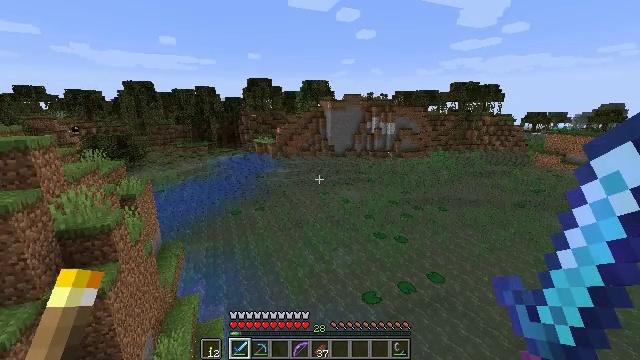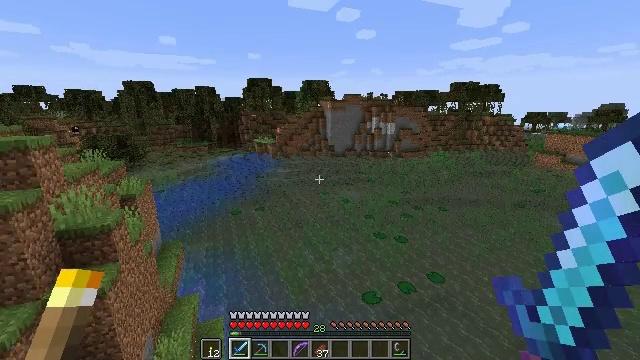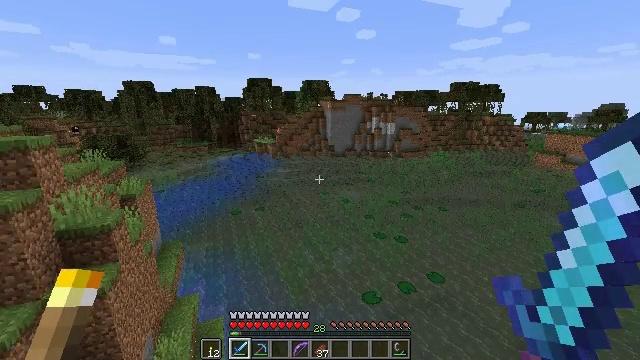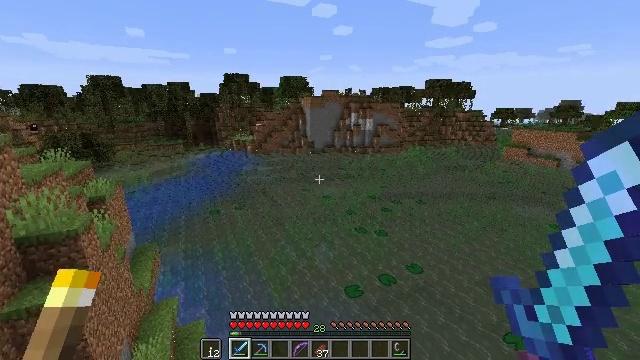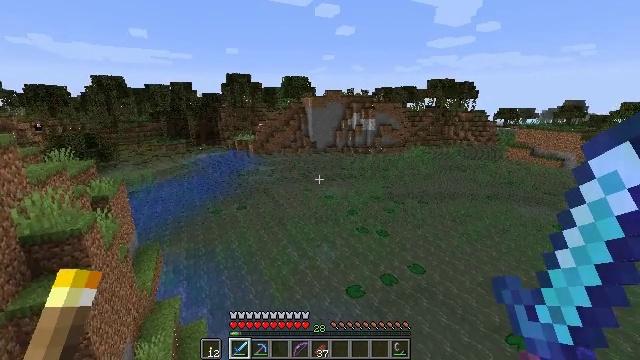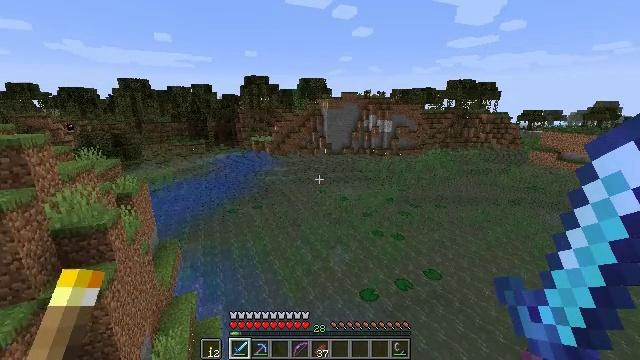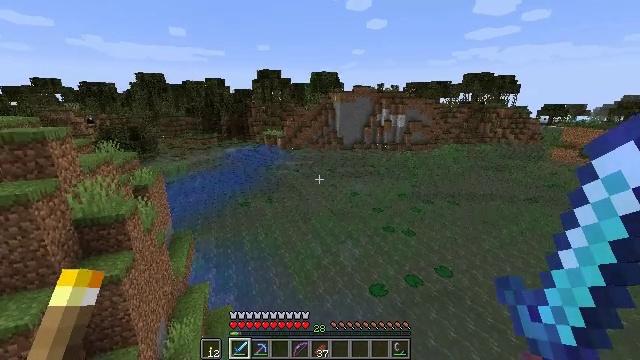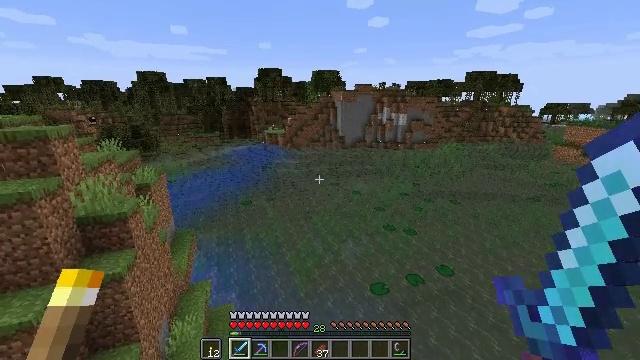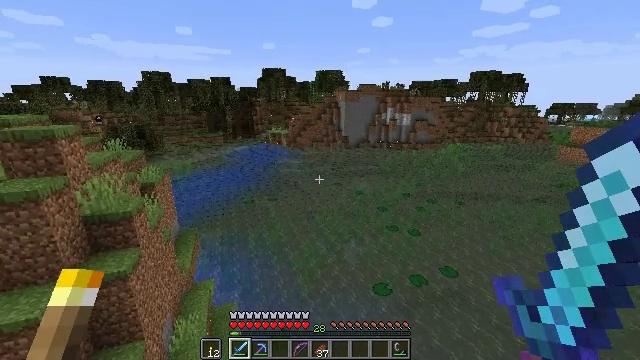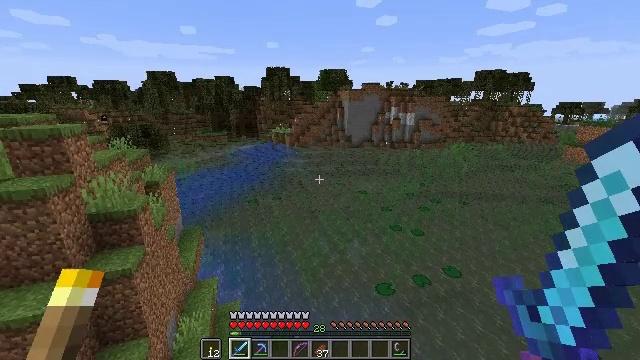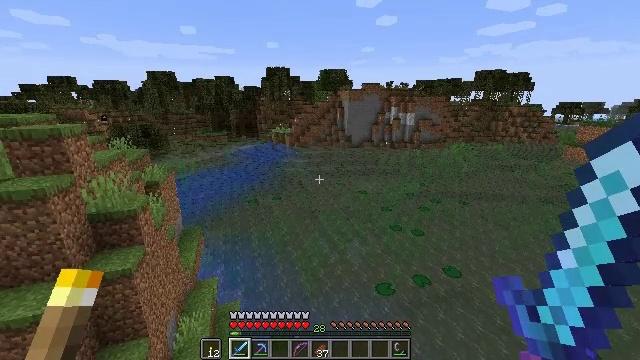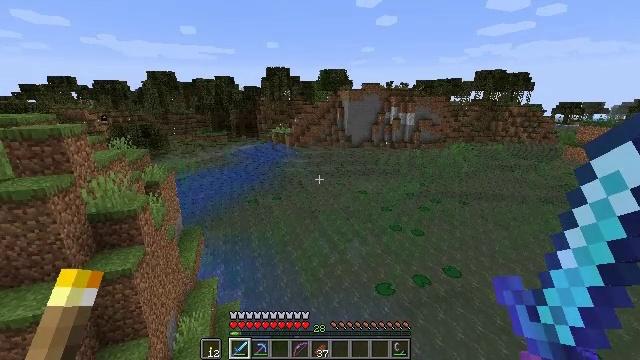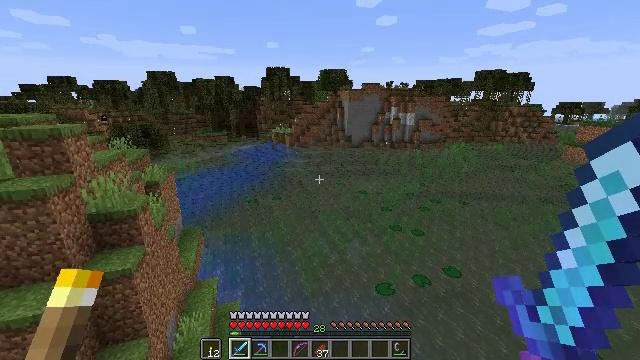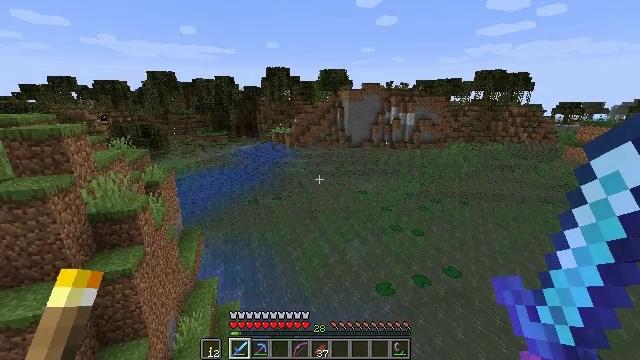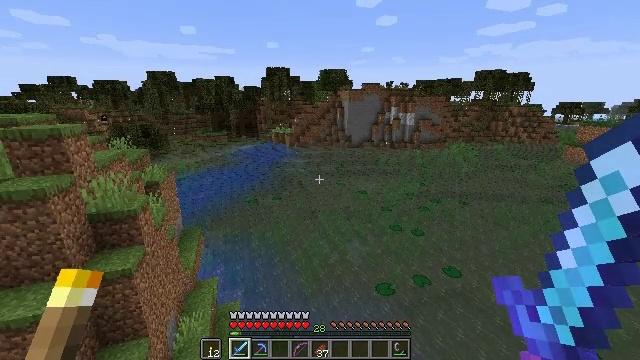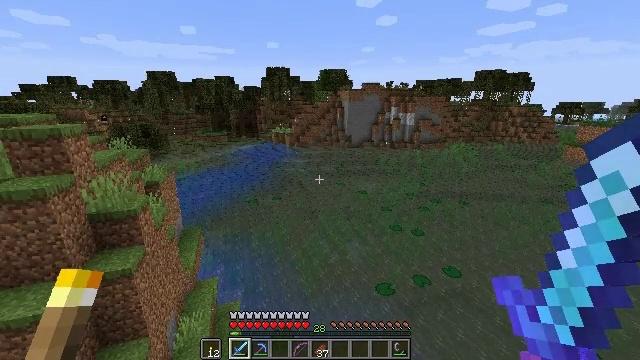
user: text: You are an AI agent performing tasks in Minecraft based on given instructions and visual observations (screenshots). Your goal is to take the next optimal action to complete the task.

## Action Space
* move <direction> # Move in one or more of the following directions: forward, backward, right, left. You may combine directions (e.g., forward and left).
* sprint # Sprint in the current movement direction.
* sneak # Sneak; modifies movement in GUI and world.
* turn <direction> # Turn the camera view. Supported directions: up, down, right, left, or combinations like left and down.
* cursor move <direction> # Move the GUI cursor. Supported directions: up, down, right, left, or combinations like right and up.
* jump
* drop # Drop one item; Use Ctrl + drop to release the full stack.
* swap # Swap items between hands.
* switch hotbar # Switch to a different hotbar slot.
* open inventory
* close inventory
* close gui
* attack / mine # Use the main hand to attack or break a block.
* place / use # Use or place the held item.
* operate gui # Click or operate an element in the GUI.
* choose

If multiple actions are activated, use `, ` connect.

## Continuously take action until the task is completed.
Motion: motion action
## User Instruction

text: Attack the melon to collect it.
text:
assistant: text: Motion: no_op
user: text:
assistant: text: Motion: no_op
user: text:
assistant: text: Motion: turn right
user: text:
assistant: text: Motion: no_op
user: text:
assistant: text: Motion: turn left
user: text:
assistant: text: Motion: turn left and down
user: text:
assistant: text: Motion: no_op
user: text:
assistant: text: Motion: no_op
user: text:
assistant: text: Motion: no_op
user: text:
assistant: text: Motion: no_op
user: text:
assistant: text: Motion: no_op
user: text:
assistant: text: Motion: no_op
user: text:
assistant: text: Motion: no_op
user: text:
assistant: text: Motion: no_op
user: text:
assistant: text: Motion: no_op
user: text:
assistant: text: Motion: no_op
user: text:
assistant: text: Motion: no_op
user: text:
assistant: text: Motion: no_op
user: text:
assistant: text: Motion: turn left
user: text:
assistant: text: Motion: no_op
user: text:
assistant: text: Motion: no_op
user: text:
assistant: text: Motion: no_op
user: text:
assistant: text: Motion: turn left
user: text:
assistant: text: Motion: no_op
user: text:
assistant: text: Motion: no_op
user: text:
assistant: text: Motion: turn left
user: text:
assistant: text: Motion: turn left
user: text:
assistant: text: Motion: turn left
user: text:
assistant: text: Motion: turn left
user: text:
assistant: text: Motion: turn left